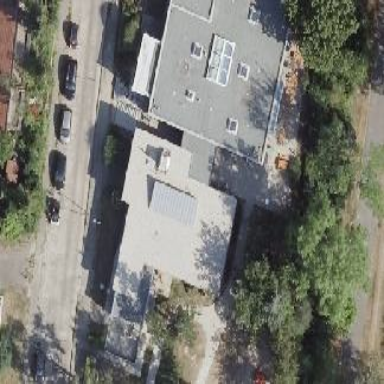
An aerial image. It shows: Kindergarten building.